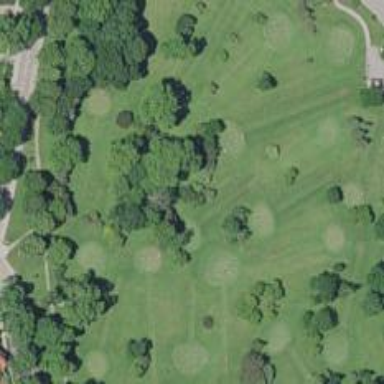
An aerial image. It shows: Golf course.